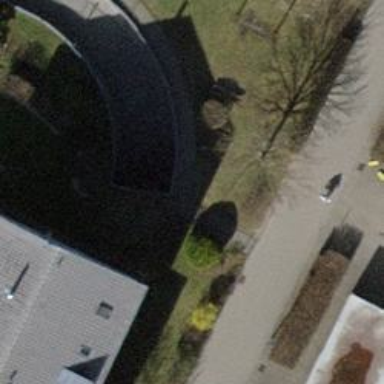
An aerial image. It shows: Parking entrance.